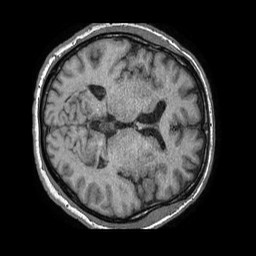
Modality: T1w
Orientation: axial
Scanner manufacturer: philips
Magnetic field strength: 1.5 T
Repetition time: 0.007722 s
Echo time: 0.003598 s